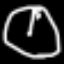
Label: clock